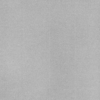
Label: dusty